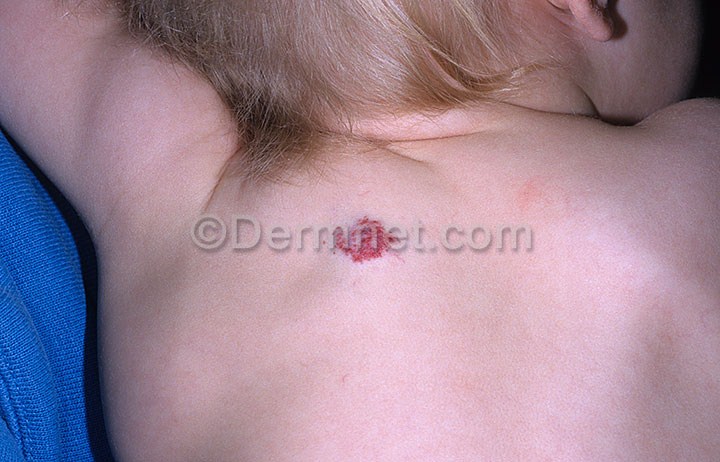
Disease: Vascular Tumors